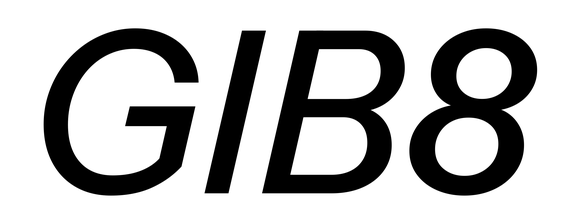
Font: InstrumentSans-Italic_Medium_Italic